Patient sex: M
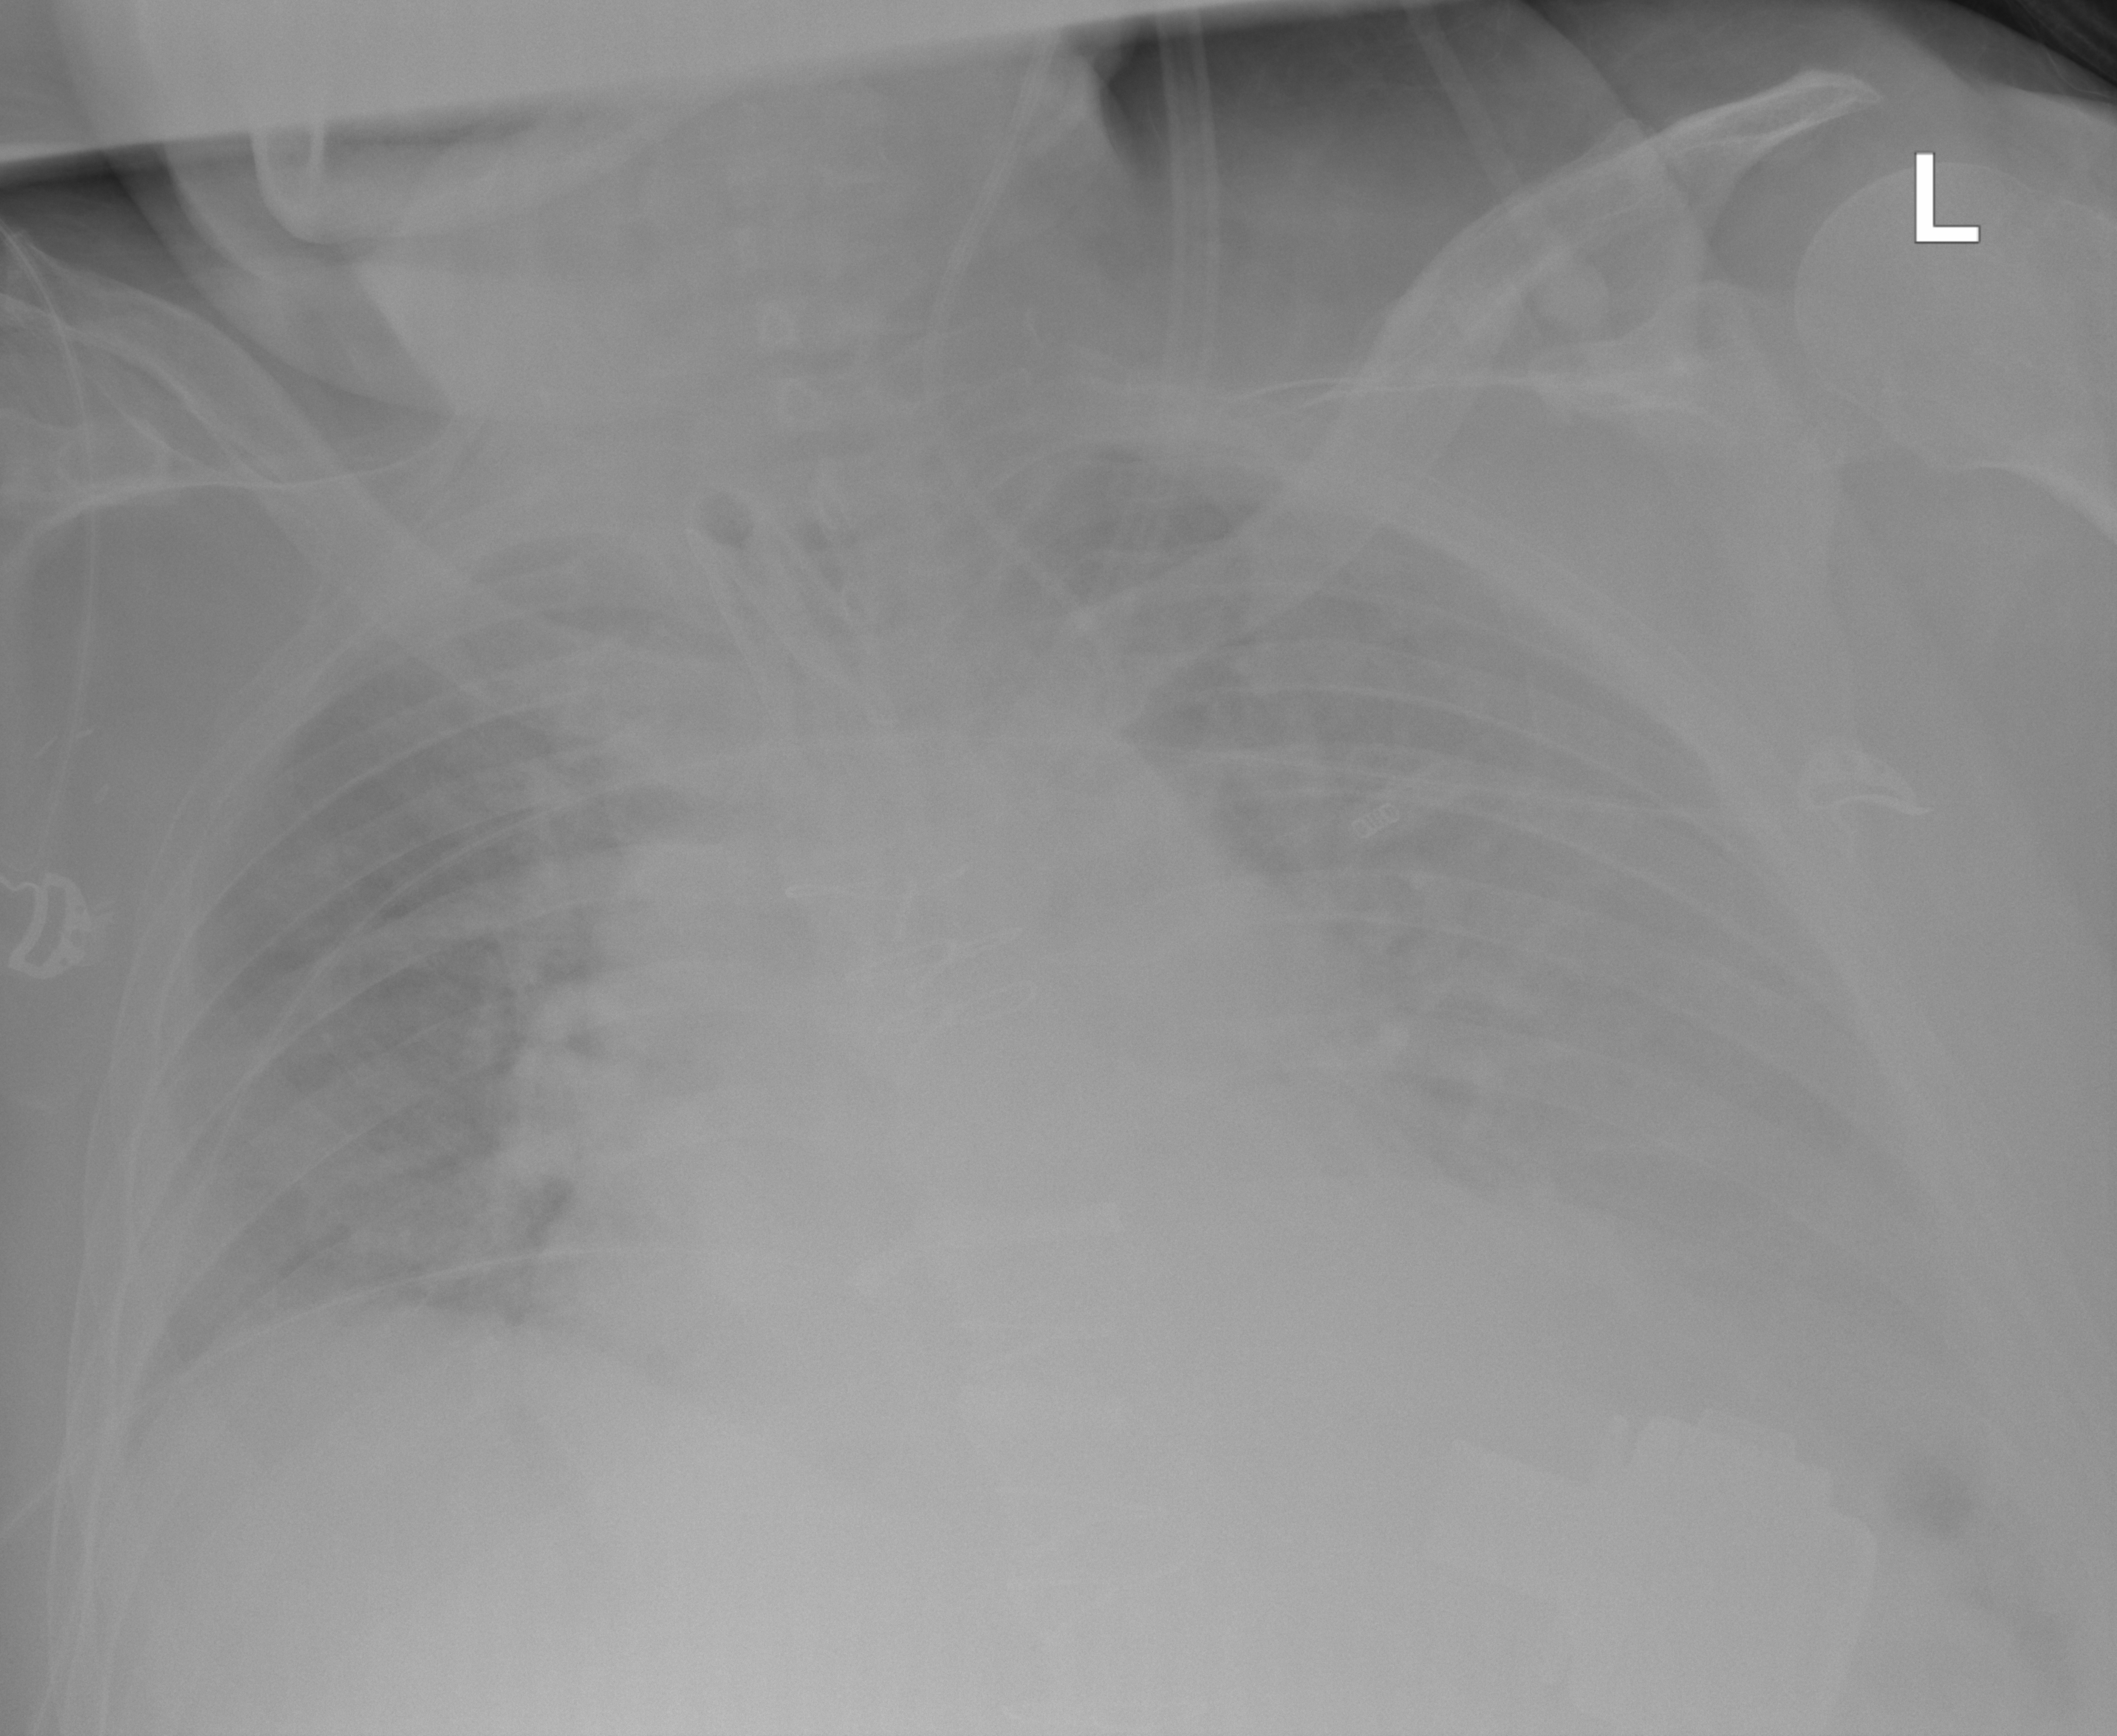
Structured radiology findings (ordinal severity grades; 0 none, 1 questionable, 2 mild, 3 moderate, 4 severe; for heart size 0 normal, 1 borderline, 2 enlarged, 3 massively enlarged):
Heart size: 3
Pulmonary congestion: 1
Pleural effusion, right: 0
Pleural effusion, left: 3
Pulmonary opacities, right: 0
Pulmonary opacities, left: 0
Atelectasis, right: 0
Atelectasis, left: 2